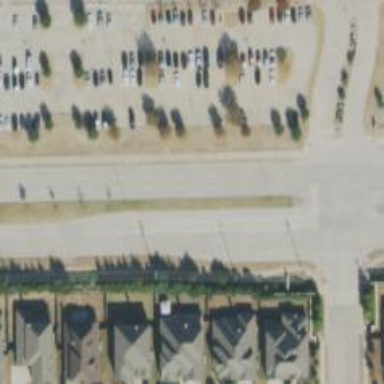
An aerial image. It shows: Primary highway with separate sidewalk.